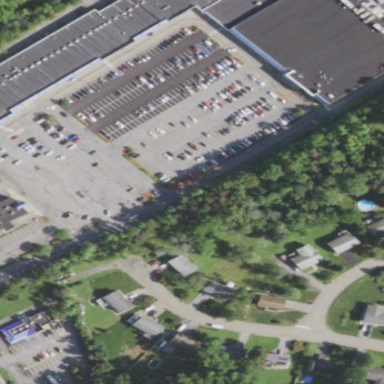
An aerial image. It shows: Retail area.